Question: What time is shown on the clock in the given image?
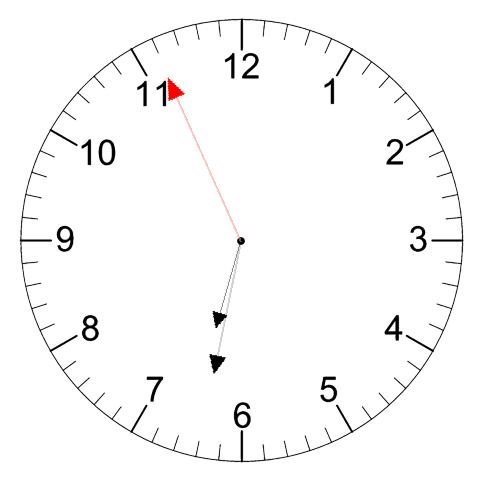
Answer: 06:31:56